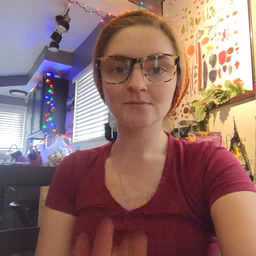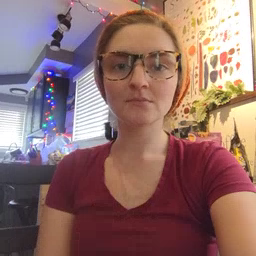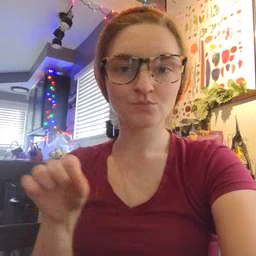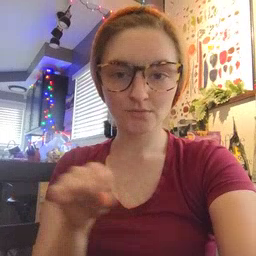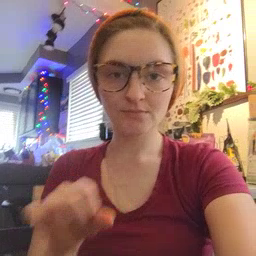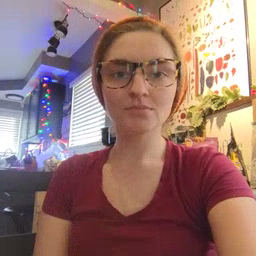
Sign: shoe